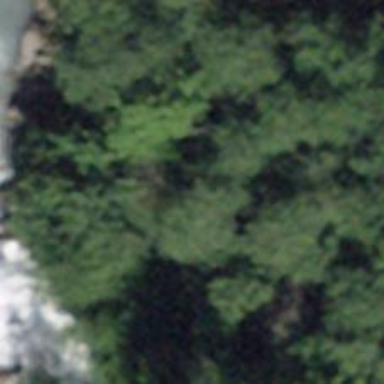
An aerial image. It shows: Hydro power generator.